Пусть по горизонтальной поверхности катится без проскальзывания тело, имеющее в вертикальной плоскости круглое сечение. С течением времени скорость тела будет уменьшаться. Это явление объясняется действием силы трения качения. Под действием силы тяжести катящееся тело будет давить на поверхность, и она будет деформироваться. В свою очередь, со стороны деформированной поверхности на катящееся тело будет действовать сила, имеющая горизонтальную составляющую, которая препятствует движению. Это и есть сила трения качения $F_{{тр}}$.  При увеличении деформации поверхности возрастает сила трения качения. Поэтому мы воспользуемся мягкой основой, по которой будем катать стальной шарик. Чтобы сообщить шарику необходимую скорость, будем его скатывать с наклонного уголка, закрепленного в штативе. Угол наклона следует подобрать таким образом, чтобы при скатывании с вершины уголка шарик останавливался, чуть не доезжая до края основы.  Теоретические расчёты показывают, что путь $s$, пройденный шариком до остановки по горизонтальной поверхности, связан с начальной высотой $H$ выражением $$s= \frac{RH}{k}-s_0$$ Здесь $R$ — радиус шарика, $k$ — постоянный размерный коэффициент, значение которого Вам надо определить, $s_0$ — постоянная, которая зависит от особенностей конструкции установки.
Измерьте радиус шарика;
исследуйте зависимость $s(H)$;
постройте график зависимости $s(H)$;
определите значение коэффициента $k$. длина окружности $L$ связана с диаметром круга $D$ соотношением $L= \pi D$, где $\pi$ — безразмерный коэффициент, значение которого равно $\pi = 3,14$. : металлический шарик, мягкая основа, линейка или сантиметровая лента, уголок, штатив с лапкой, миллиметровая бумага для построения графика.
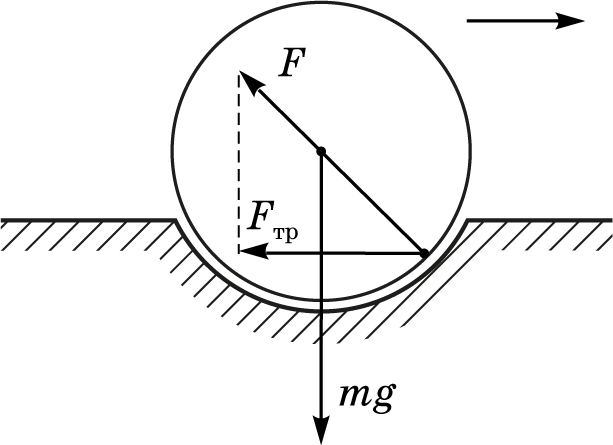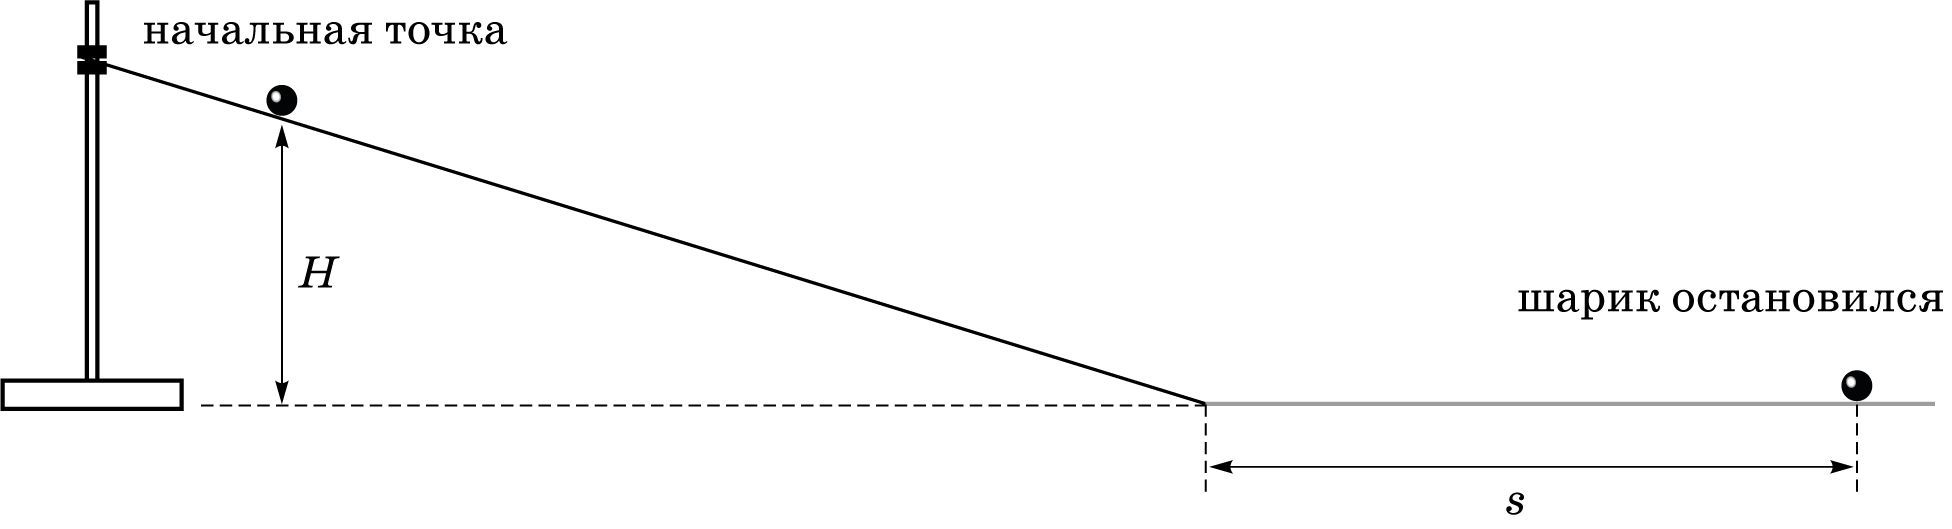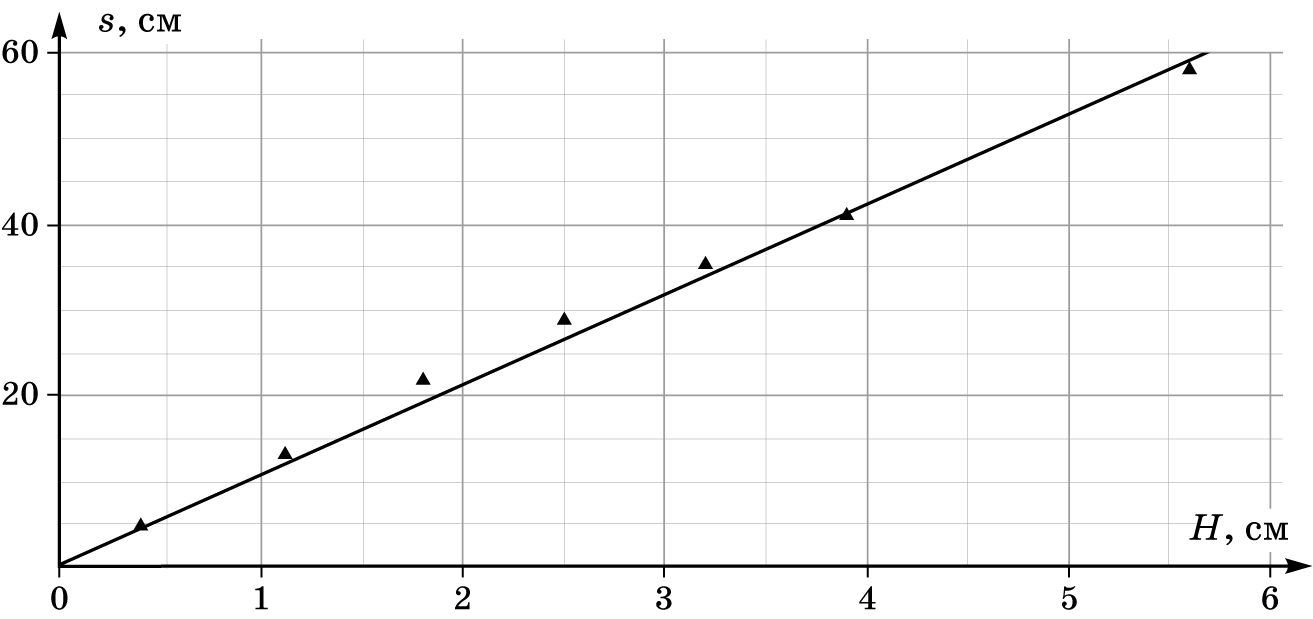
Измерьте радиус шарика;
Решение: Методом прокатывания определяем диаметр шарика $D = 2,47 {~} см$. Радиус шарика равен $R= \frac{D}{2} = 1,24 {~}см$.

исследуйте зависимость  $s(H)$;
Решение: Скатывая шарик с разных высот, снимаем зависимость $s(H)$. С каждой высоты шарик скатываем несколько раз, в таблице приведено среднее значение $s$. $N$$H, см$$s, см$10,44,821,113,031,821,842,528,853,235,363,941,075,658,0 | $N$ | $H, см$ | $s, см$ | | --- | --- | --- | | 1 | 0,4 | 4,8 | | 2 | 1,1 | 13,0 | | 3 | 1,8 | 21,8 | | 4 | 2,5 | 28,8 | | 5 | 3,2 | 35,3 | | 6 | 3,9 | 41,0 | | 7 | 5,6 | 58,0 |

постройте график зависимости $s(H)$;

определите значение коэффициента $k$.
Решение: По графику определим угловой коэффициент наклона $$\frac{\Delta s}{\Delta H} = \frac{59}{5,6} \approx 10,5$$Так как угловой коэффициент наклона равен $\frac{\Delta s}{\Delta H} = \frac{R}{k}$, то коэффициент $k$ равен $$k = \frac{R}{\frac{\Delta s}{\Delta H}} = \frac{1,24}{10,5} \approx 0,12 {~} см$$
Темы:
E, Всероссийские